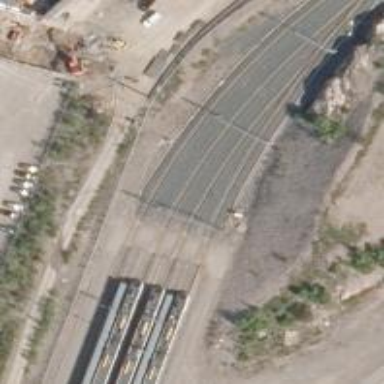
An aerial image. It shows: Railway signal.